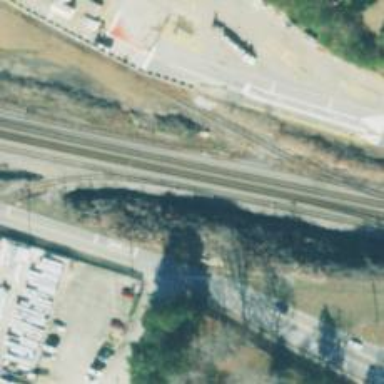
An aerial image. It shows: Railway spur junction.